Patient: sex M, age 74
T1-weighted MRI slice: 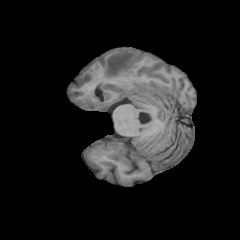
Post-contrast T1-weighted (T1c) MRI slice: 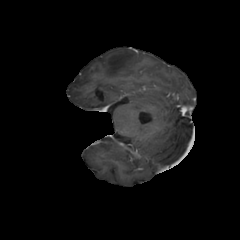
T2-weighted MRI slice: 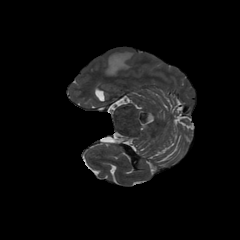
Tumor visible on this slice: yes
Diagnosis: Glioblastoma, IDH-wildtype
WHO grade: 4